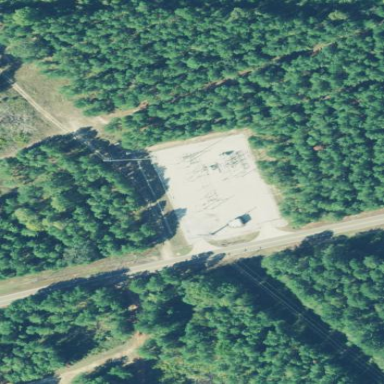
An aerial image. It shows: Distribution level power substation surrounded by fence.